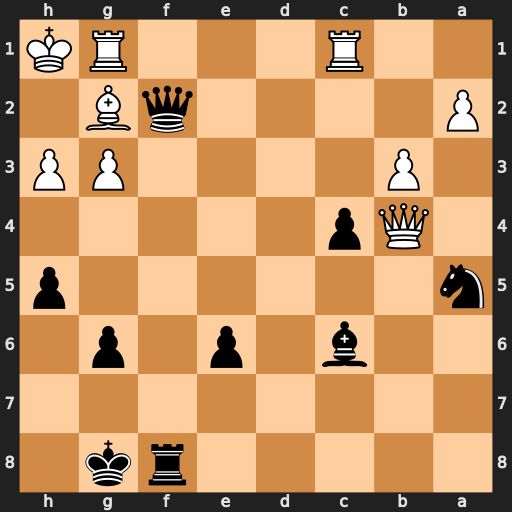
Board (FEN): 5rk1/8/2b1p1p1/n6p/1Qp5/1P4PP/P4qB1/2R3RK
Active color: b
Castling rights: -
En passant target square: -
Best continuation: Qxg3 Qxf8+ Kxf8